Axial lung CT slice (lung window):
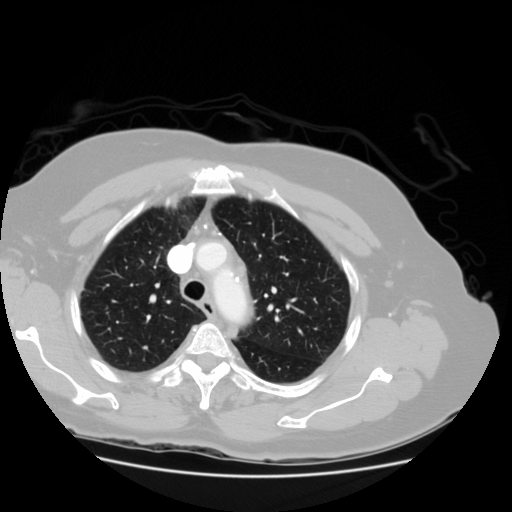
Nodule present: no